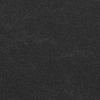
Atmospheric dust classification: dusty